Interaction volume radius: 5 \u00c5
Interaction volume height: 15 \u00c5
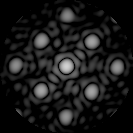
Disorder parameter: 0.1447